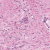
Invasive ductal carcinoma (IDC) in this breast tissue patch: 1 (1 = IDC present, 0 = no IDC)